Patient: sex M, age 63
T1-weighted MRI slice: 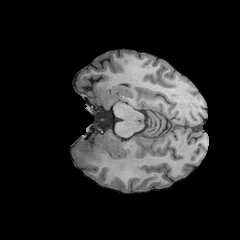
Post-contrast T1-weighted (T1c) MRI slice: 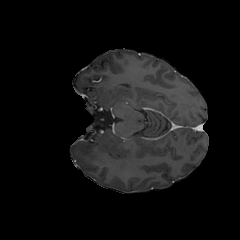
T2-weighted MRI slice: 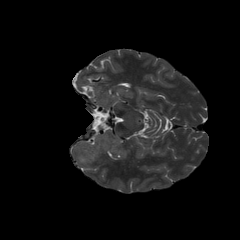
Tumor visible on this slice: no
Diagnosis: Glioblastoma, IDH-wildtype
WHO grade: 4